Chest X-ray:
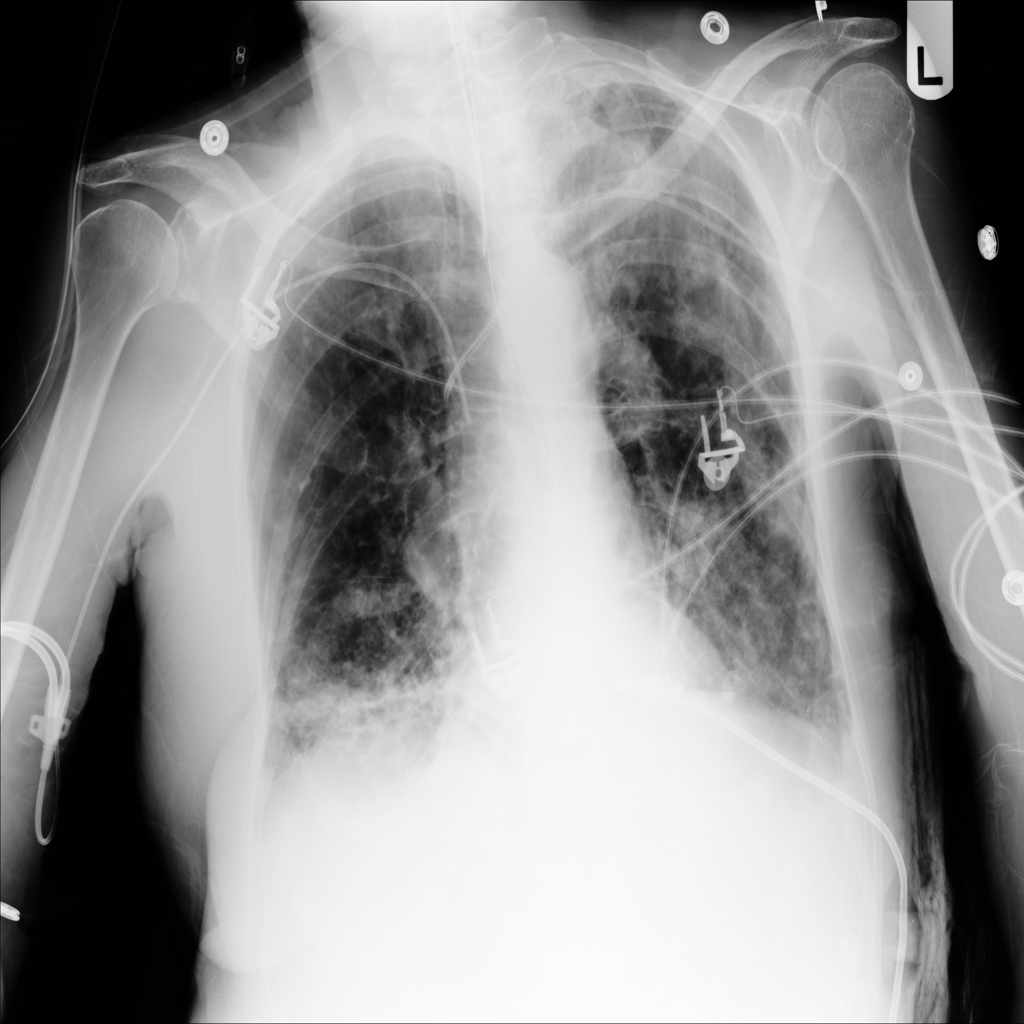
Findings: Consolidation, Effusion, Emphysema
No abnormal finding: no